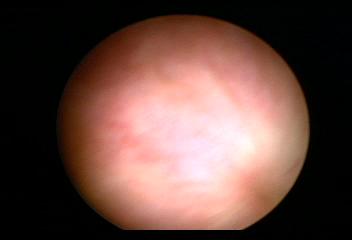
Modality: WLC
Class: Normal mucosa
Bladder cancer association: No